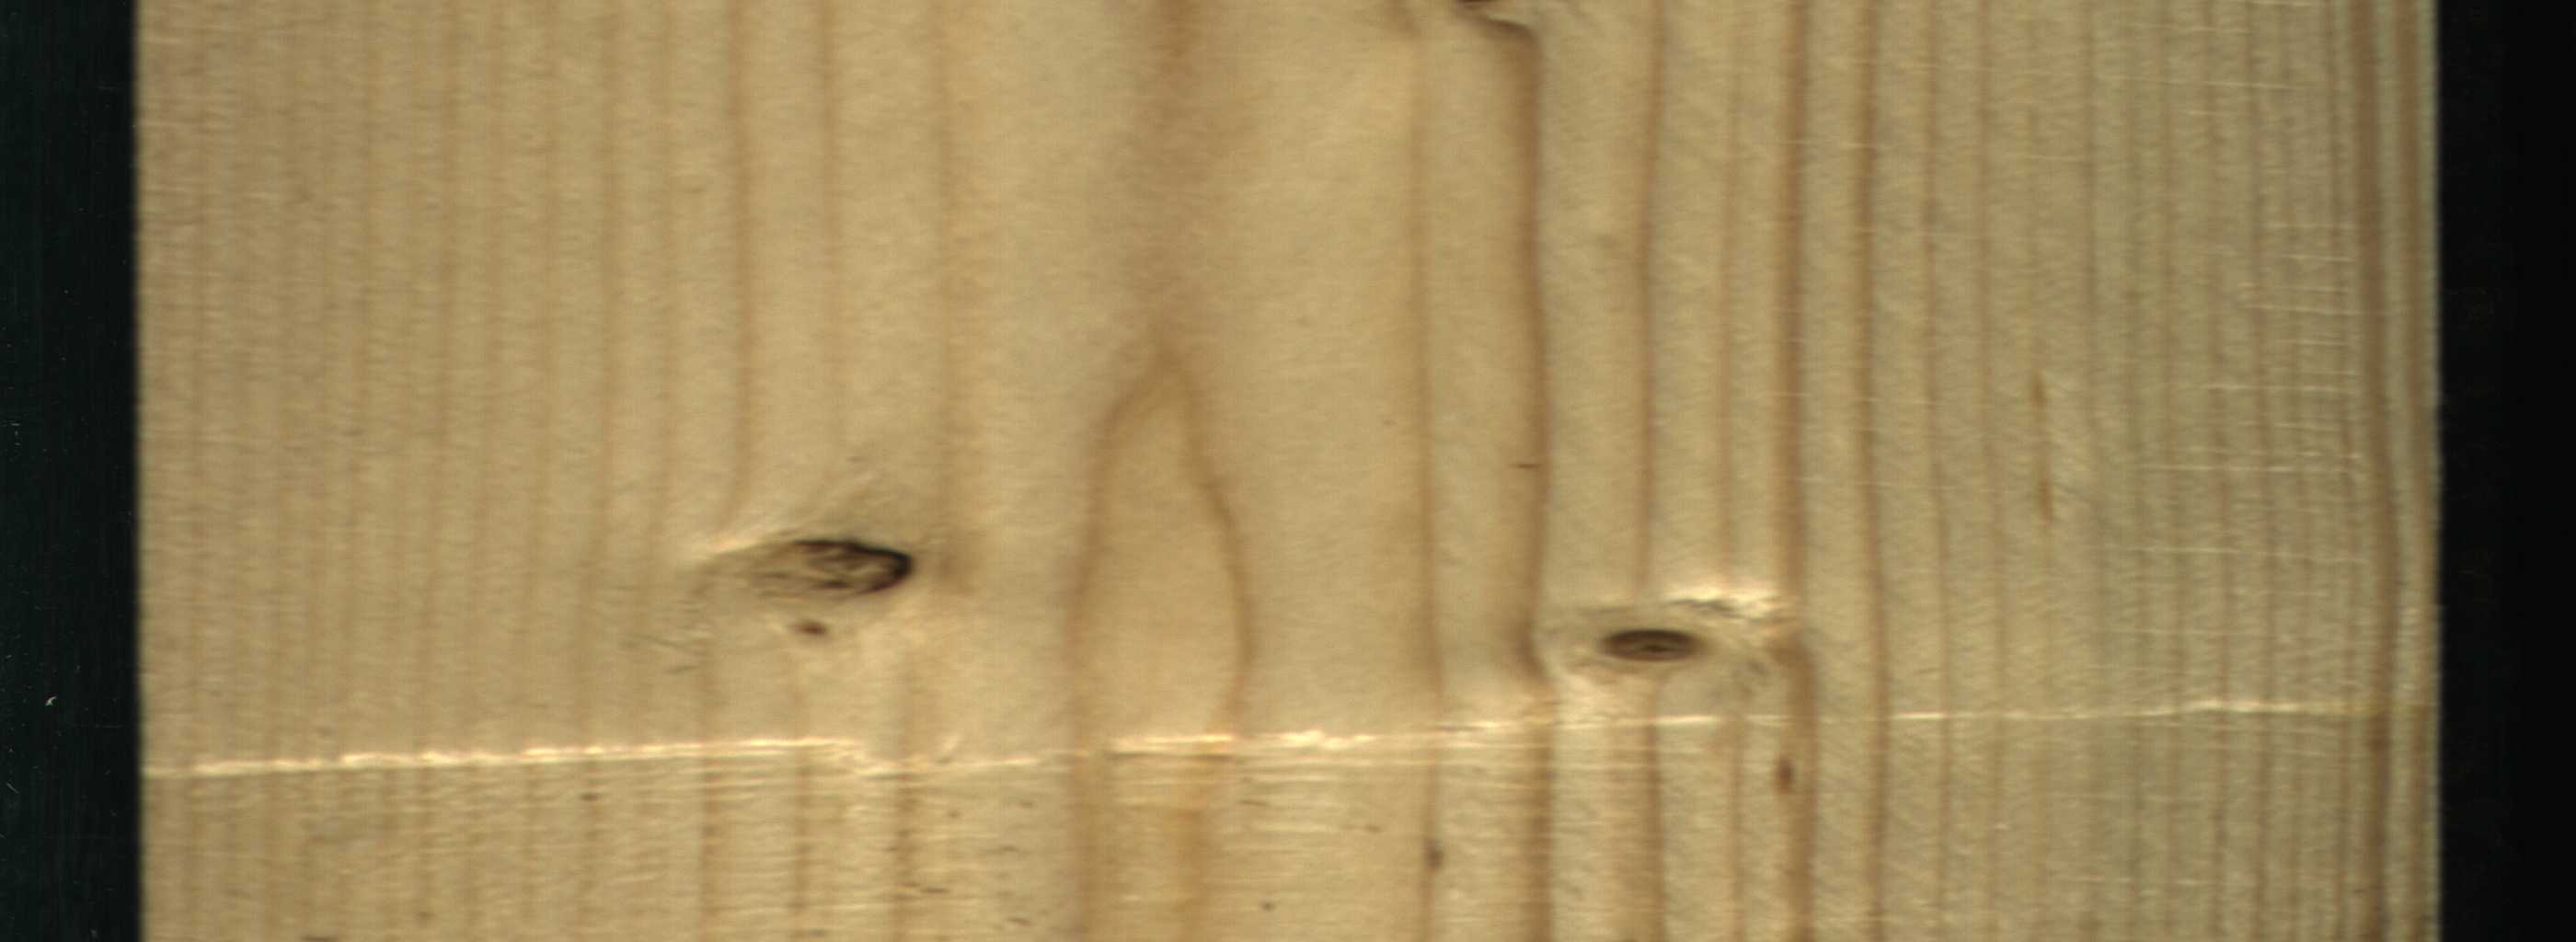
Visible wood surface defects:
Dead_Knot
Live_Knot